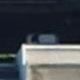
Vehicle type: Car